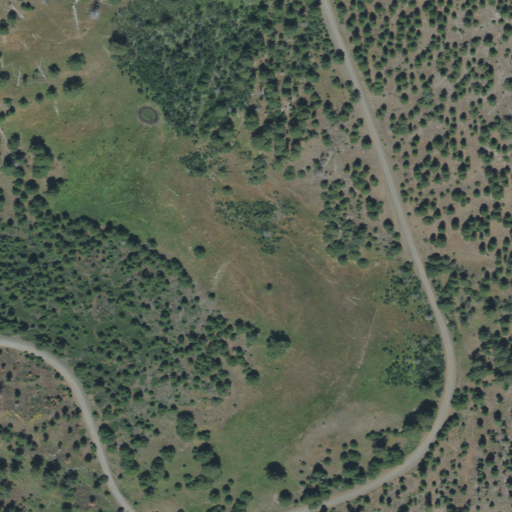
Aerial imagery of plain(s) in Oregon named Kates Dairy containing evergreen forest and shrub